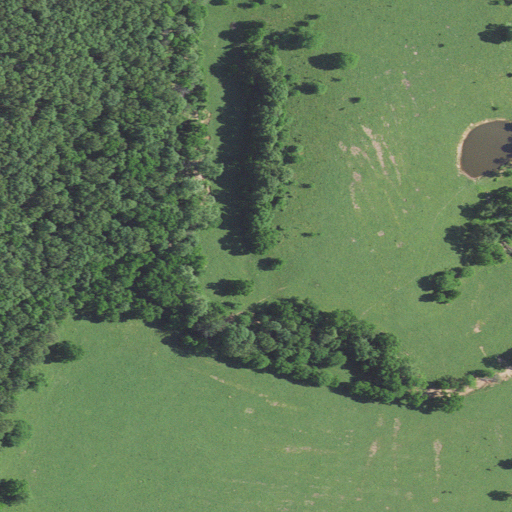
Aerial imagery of valley in Missouri named Sims Valley containing pasture, deciduous forest, and mixed forest